Interaction volume radius: 10 \u00c5
Interaction volume height: 15 \u00c5
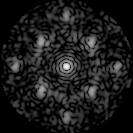
Disorder parameter: 0.5165